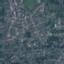
Label: Residential